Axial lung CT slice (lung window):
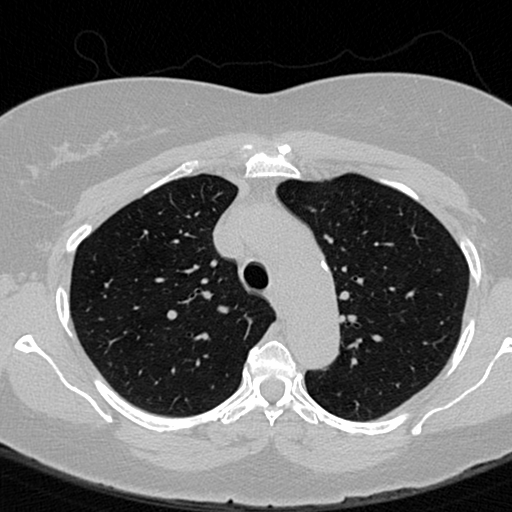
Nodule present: no